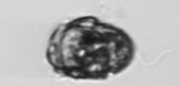
Label: Proterythropsis